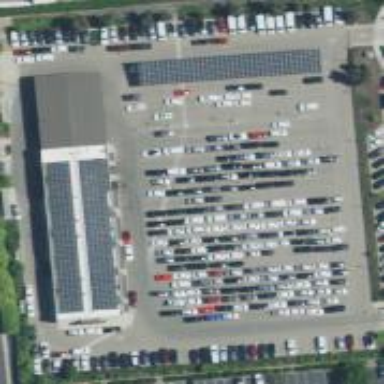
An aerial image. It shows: Parking area.